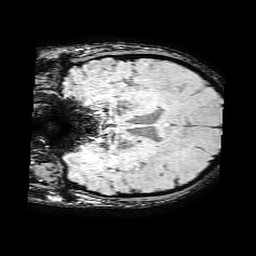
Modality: SWI
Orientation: coronal
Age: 44
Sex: male
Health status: ill
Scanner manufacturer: philips
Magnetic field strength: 3 T
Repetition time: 0.031 s